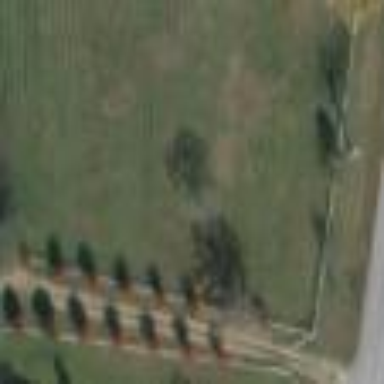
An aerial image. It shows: Grassy plot in green zone.